Question: In my Map Activity i'm displaying few Markers indicating parking lots and i have an ImageView showing a car icon which is fixed to center of the screen on top of the the Map Fragment. I want to perform some action when the car icon overlaps parking_lot Marker while dragging the Map.
What are the possible ways of doing this?
I'm able to get the LatLong of the car while dragging but i have no idea what to do next.

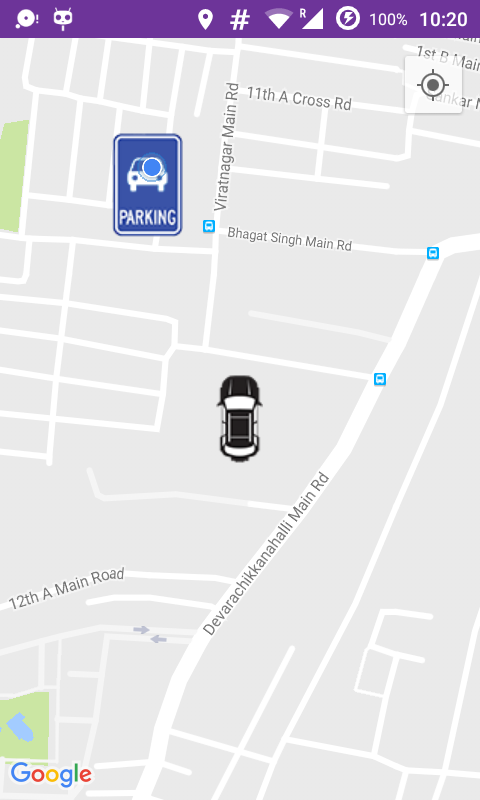
Answer: you can get center of map with this
'''
Map.getCameraPosition().target;
'''
then you can find distance between users location and center with this method:
'''
private static double distance(double lat1, double lon1, double lat2, double lon2) {
double theta = lon1 - lon2;
double dist = Math.sin(Math.toRadians(lat1)) * Math.sin(Math.toRadians(lat2)) + Math.cos(Math.toRadians(lat1)) * Math.cos(Math.toRadians(lat2)) * Math.cos(Math.toRadians(theta));
dist = Math.acos(dist);
dist = Math.toDegree(dist);
dist = dist * 60 * 1.1515;
return (dist * 1.609344);
}
'''
if distance is lower than a specific value do what you want